The image is a wavelet scalogram (time versus scale/frequency) of a rolling-element bearing's vibration signal. Based on the visible evidence, which condition applies: normal, inner_race, outer_race, ball?
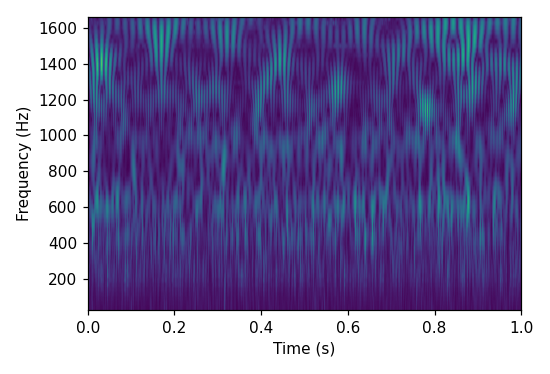
Answer: outer_race